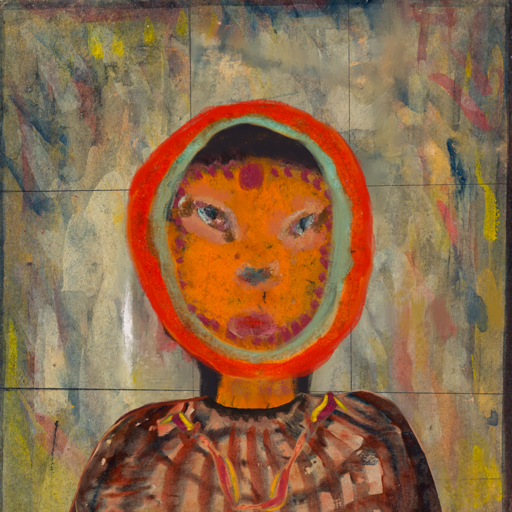
Background: GypsyMother, Head And Neck Front: Doll, Face Front: Boggyland, Bust: Orphan, Hair Front: Sisters, Head Accessory: Blank, Second Necklace: Gypsy_Mother_1, Necklace: Blank, Baby: Blank